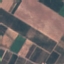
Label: PermanentCrop